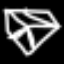
Label: diamond